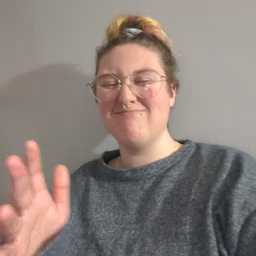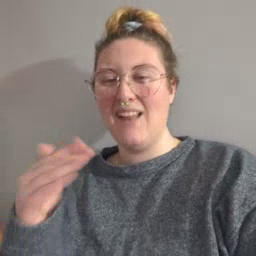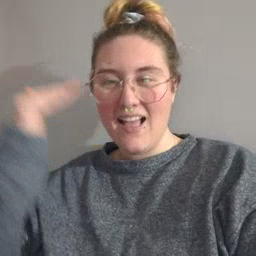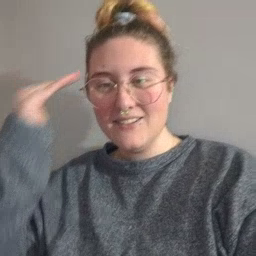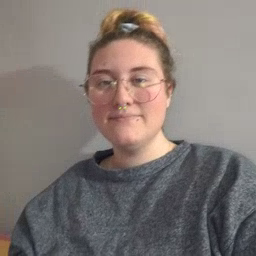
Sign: head